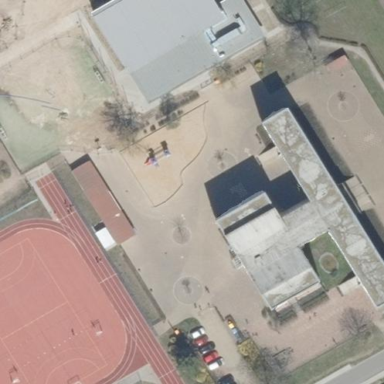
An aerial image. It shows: School.